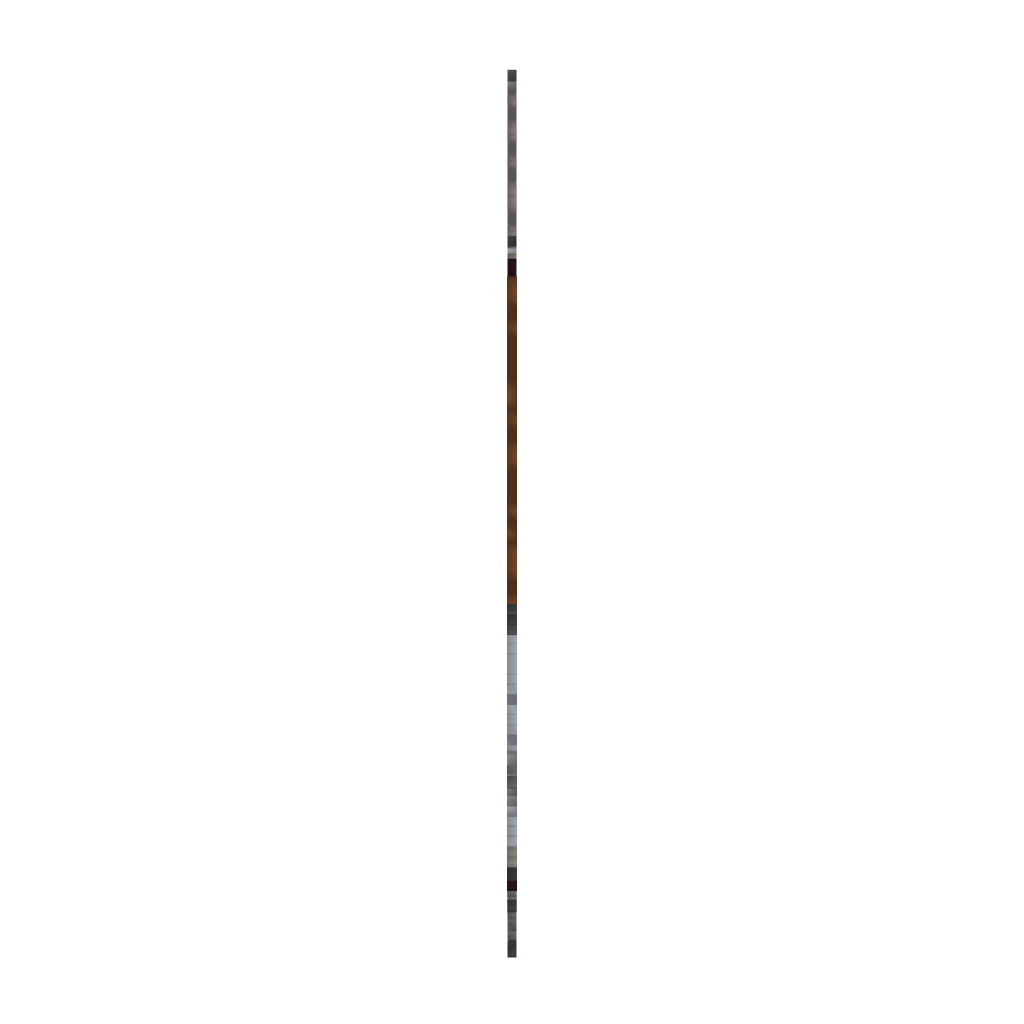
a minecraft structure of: Sisi Truck (ErnieCIII)